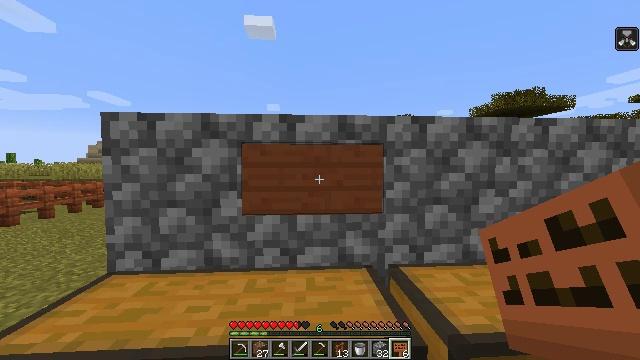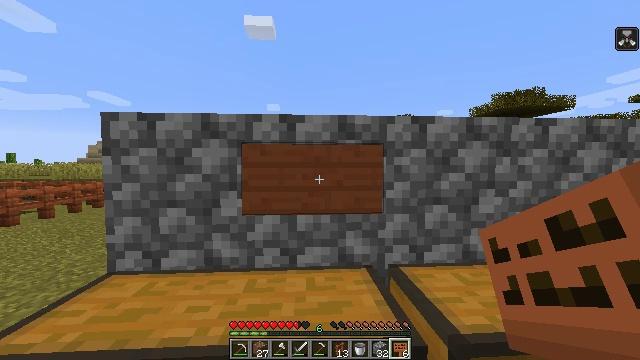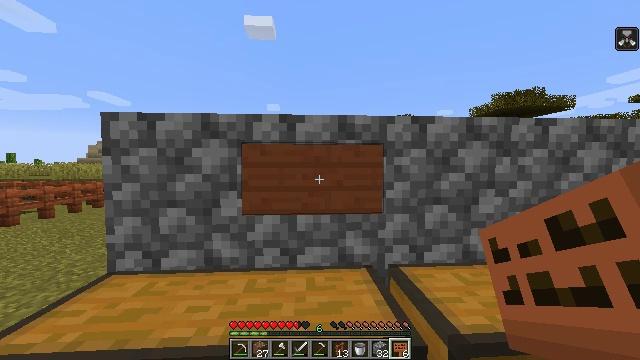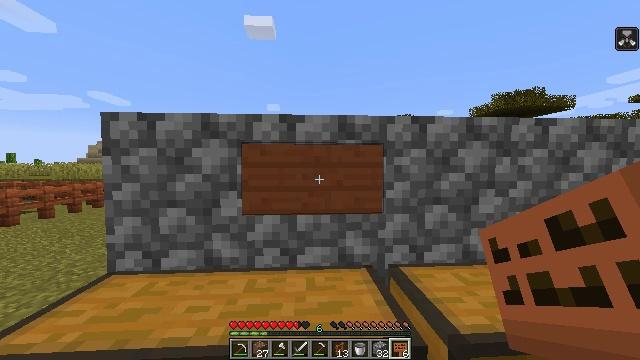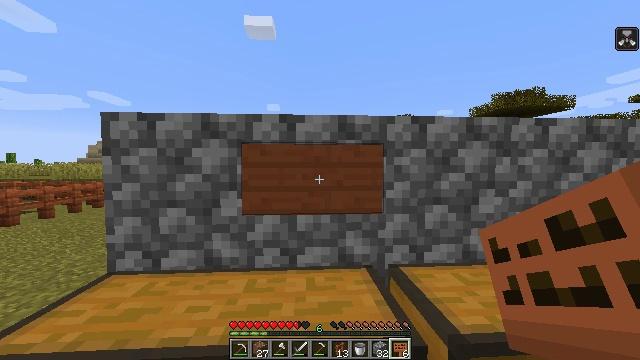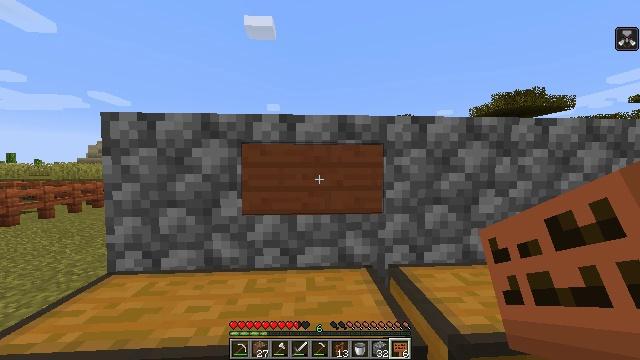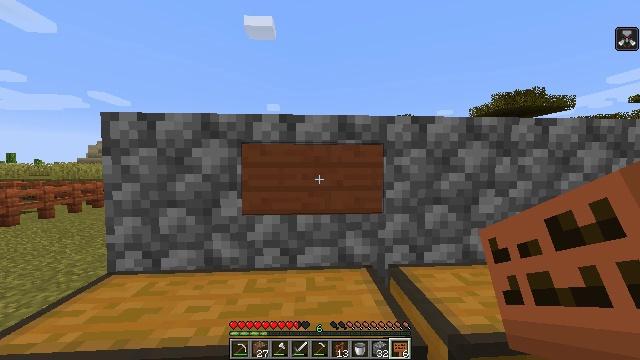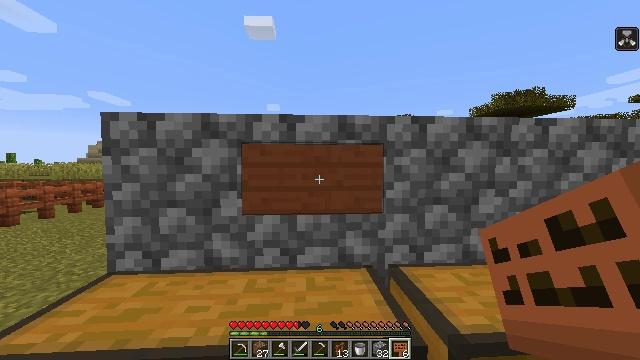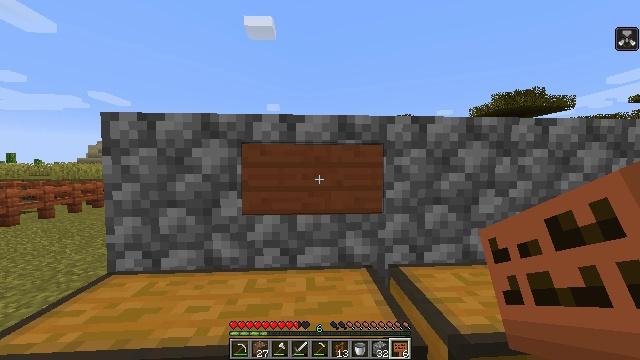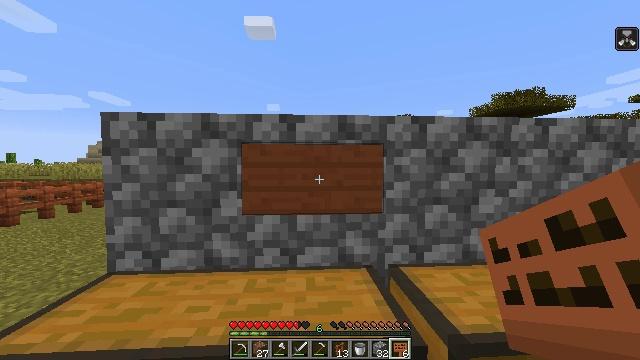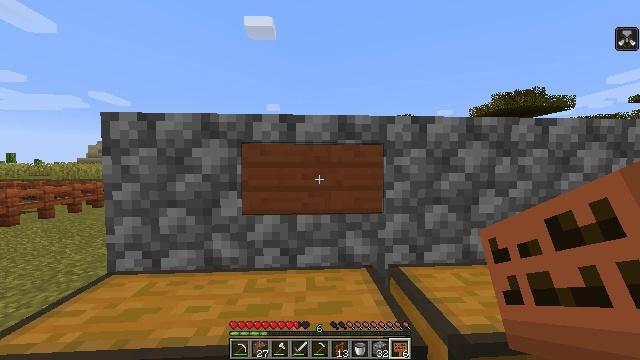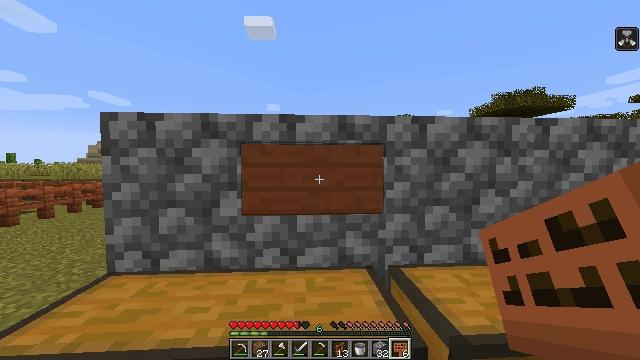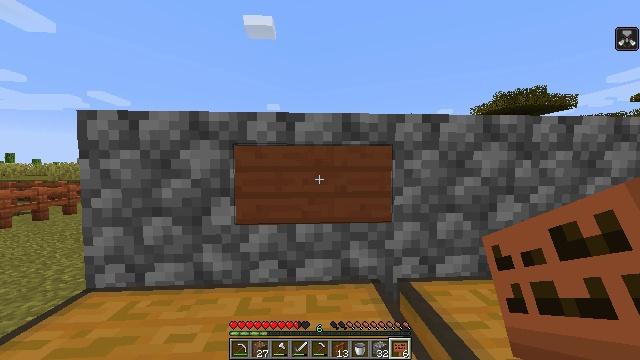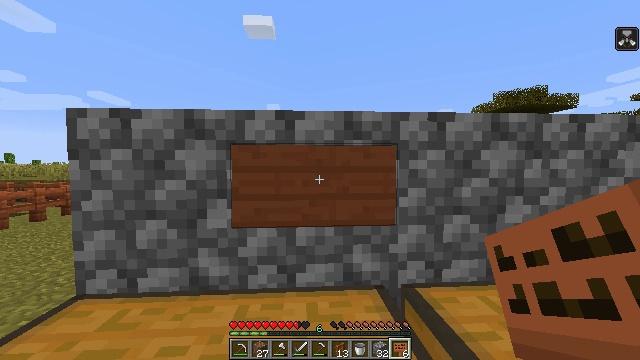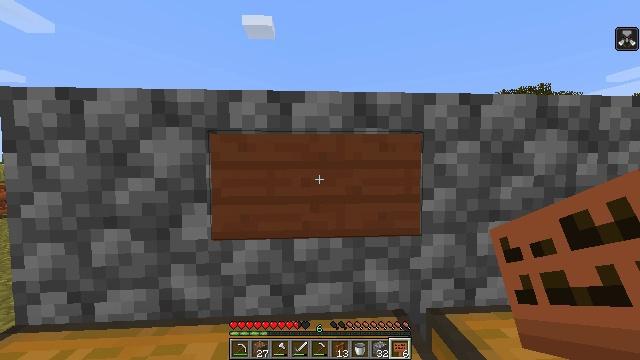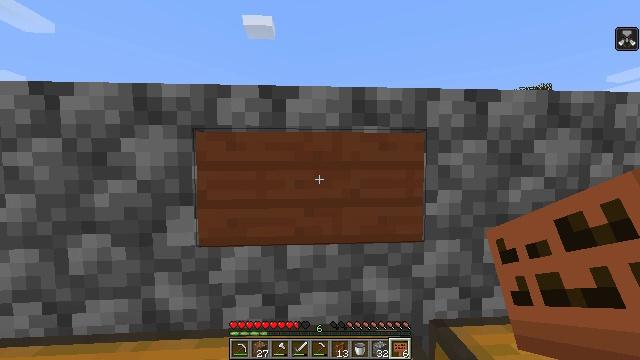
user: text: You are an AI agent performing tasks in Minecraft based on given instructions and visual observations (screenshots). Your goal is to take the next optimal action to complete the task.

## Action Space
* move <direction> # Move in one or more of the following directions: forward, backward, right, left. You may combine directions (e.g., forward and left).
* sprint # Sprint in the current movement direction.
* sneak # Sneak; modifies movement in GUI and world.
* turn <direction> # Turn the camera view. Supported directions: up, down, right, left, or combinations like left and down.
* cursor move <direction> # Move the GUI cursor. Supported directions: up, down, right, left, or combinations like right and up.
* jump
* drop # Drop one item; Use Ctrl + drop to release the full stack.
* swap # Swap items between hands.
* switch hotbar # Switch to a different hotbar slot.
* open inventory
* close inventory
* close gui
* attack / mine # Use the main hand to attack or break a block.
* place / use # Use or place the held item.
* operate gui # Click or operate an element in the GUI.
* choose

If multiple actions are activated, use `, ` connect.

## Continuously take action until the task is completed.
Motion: motion action
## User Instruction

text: Take down the acacia wall sign.
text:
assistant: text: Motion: no_op
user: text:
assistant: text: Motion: no_op
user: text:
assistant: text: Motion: no_op
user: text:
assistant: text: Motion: no_op
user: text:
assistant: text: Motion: no_op
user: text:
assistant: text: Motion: no_op
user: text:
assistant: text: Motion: no_op
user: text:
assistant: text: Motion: no_op
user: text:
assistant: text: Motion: no_op
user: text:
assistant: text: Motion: no_op
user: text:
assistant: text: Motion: move forward
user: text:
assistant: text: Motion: move forward
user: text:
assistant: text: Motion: move forward
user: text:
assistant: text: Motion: move forward
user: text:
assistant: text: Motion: move forward, use / place
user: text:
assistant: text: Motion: turn left, use / place
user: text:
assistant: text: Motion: use / place
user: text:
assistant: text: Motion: no_op
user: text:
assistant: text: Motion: no_op
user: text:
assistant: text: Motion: no_op
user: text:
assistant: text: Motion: no_op
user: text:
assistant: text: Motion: no_op
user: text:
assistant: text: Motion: attack / mine
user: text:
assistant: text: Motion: attack / mine
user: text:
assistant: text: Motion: attack / mine
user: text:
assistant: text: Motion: attack / mine
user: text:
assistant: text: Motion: attack / mine
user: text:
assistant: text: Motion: attack / mine
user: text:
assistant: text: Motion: attack / mine
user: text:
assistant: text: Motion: attack / mine